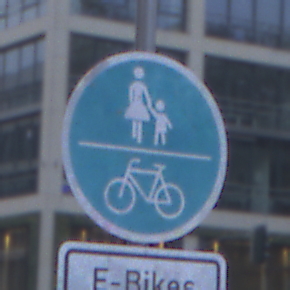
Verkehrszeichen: GemeinsamerGehUndRadweg
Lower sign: BesondereFahrzeugeUndTransportgueter13
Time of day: SunriseSunset
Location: Outdoor (Urban)
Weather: PartlyCloudy
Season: NotSpecified
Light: Natural